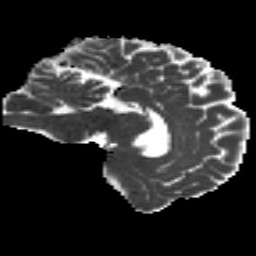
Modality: MD
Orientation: sagittal
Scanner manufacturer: siemens
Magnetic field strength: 3 T
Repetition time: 4.16 s
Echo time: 0.0806 s